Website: crate-barrel
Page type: newsletter-management
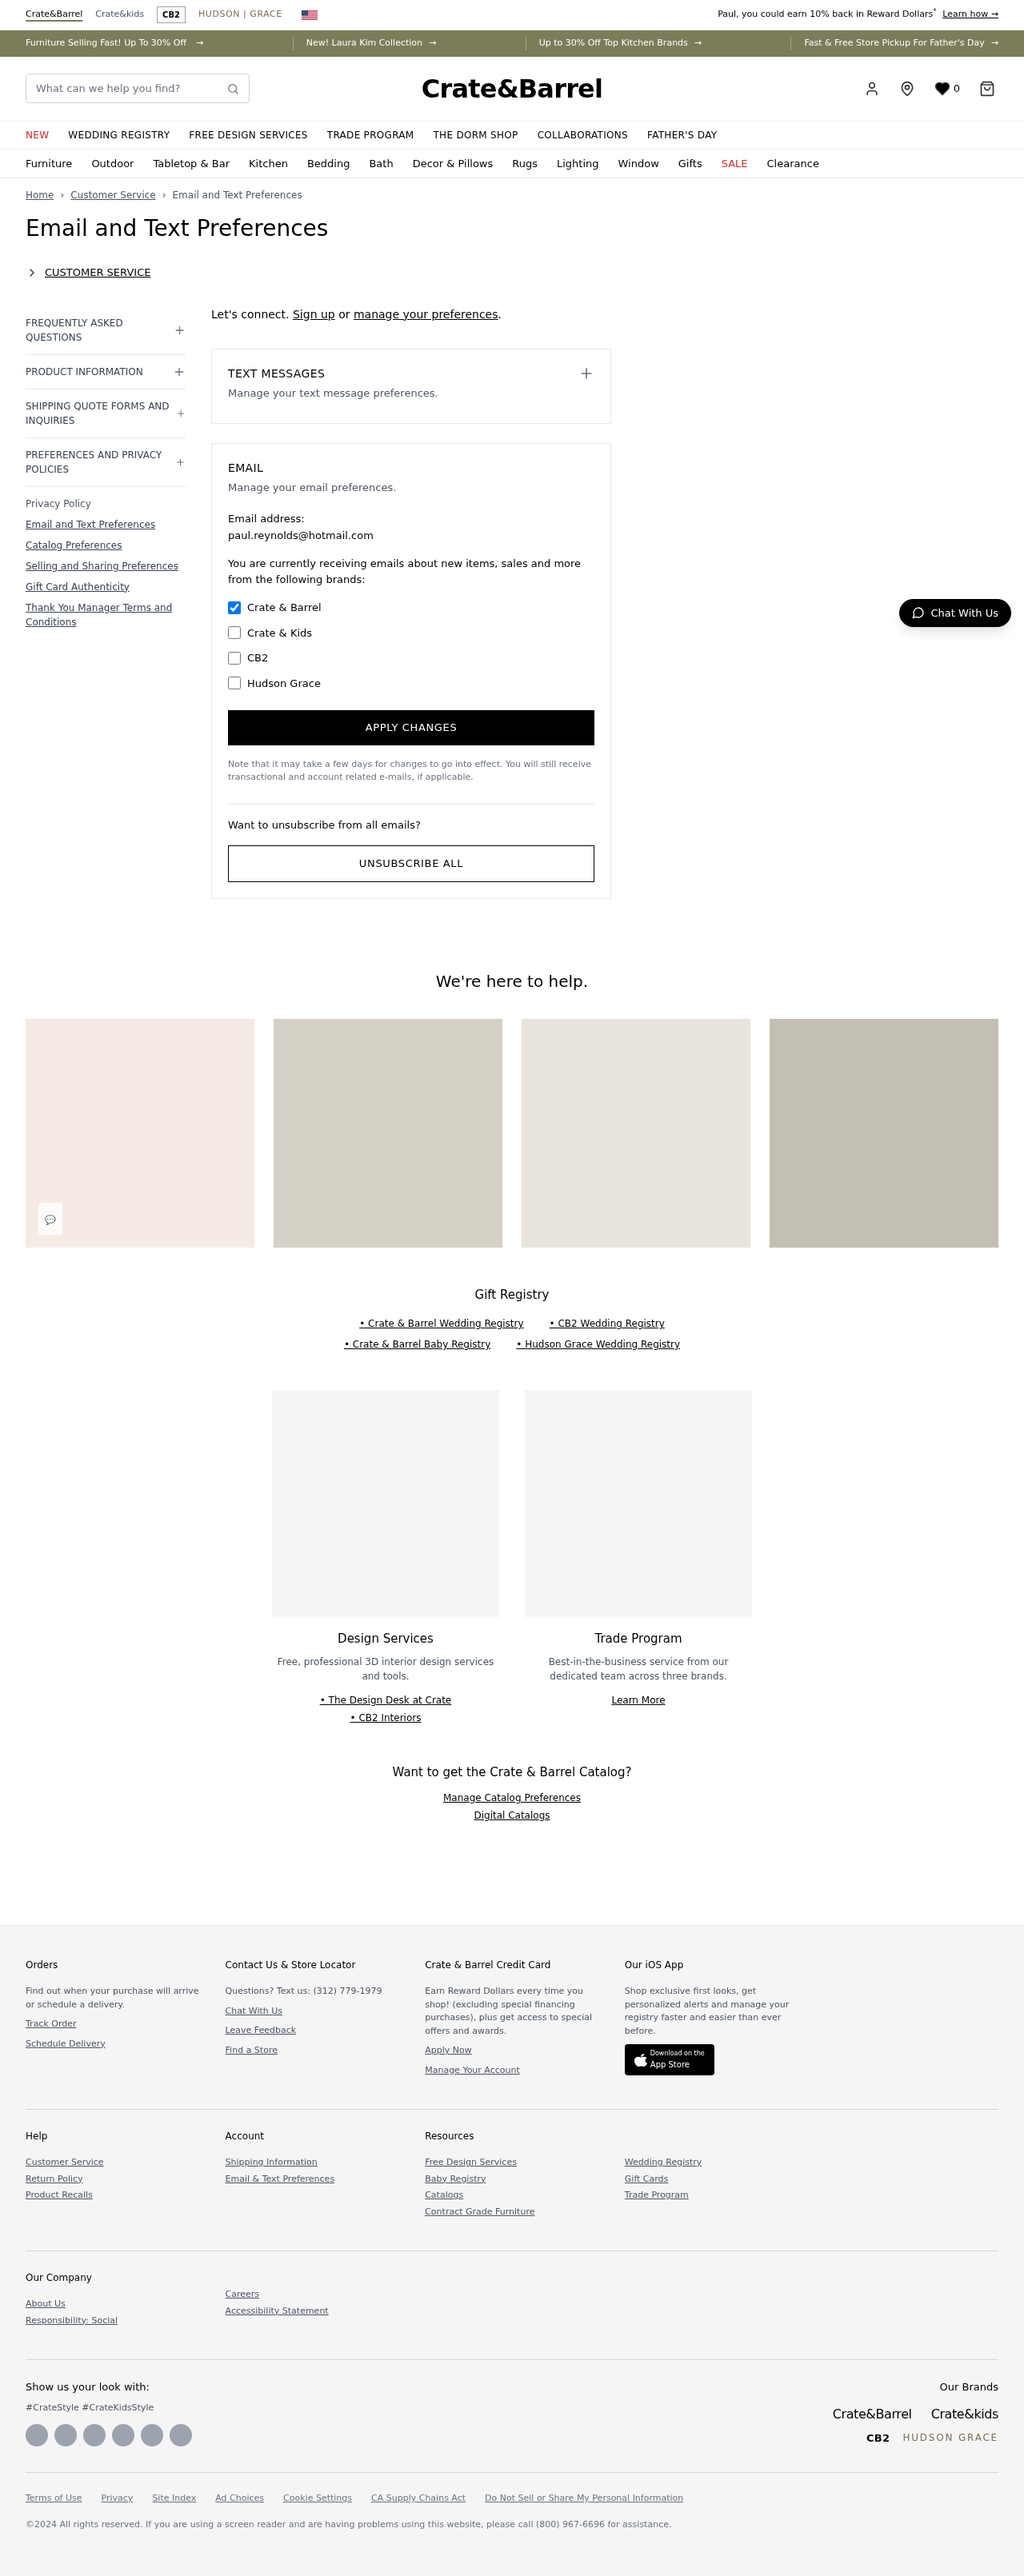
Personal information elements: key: PII_EMAIL
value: paul.reynolds@hotmail.com
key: PII_FIRSTNAME
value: Paul
Search elements: key: HEADER_SEARCH
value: What can we help you find?
Other elements: key: WISHLIST_COUNT
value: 0